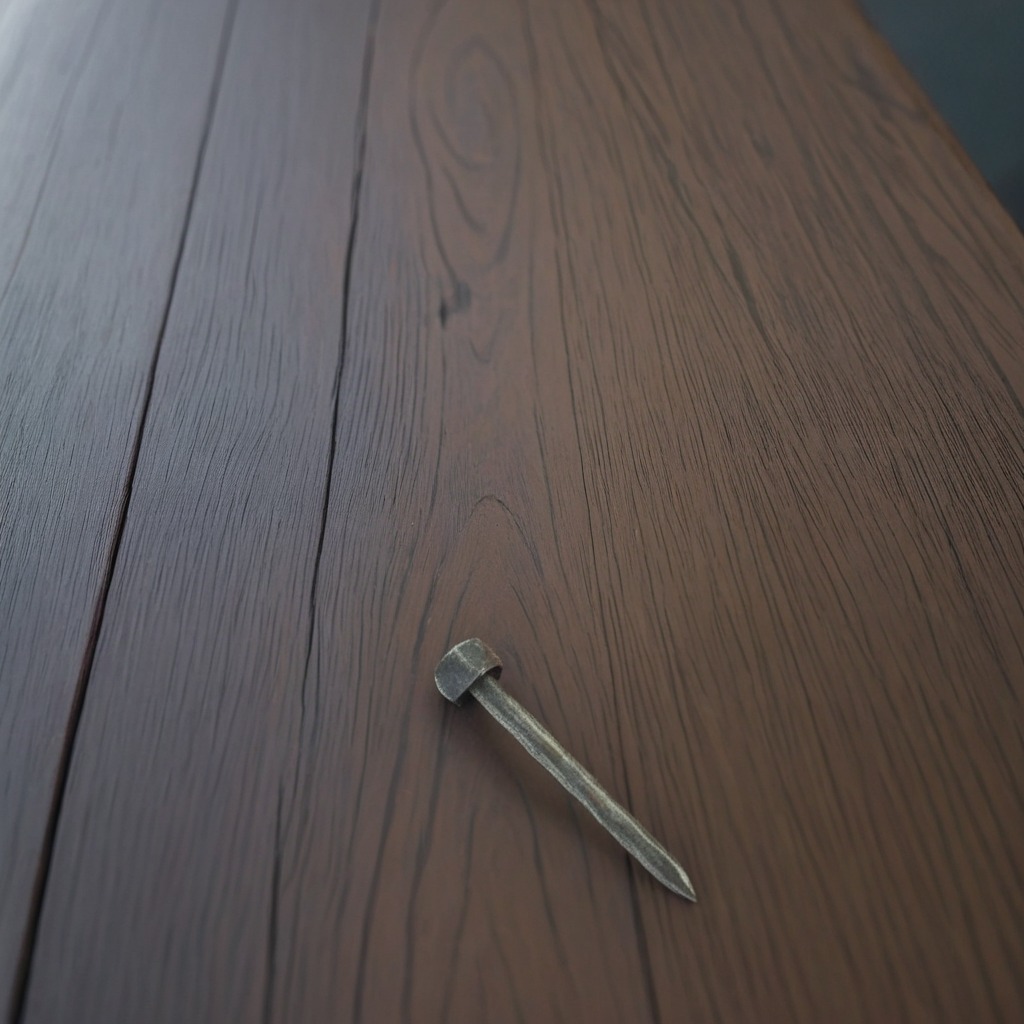
An iron nail is lying on a table in a small garage at twilight.